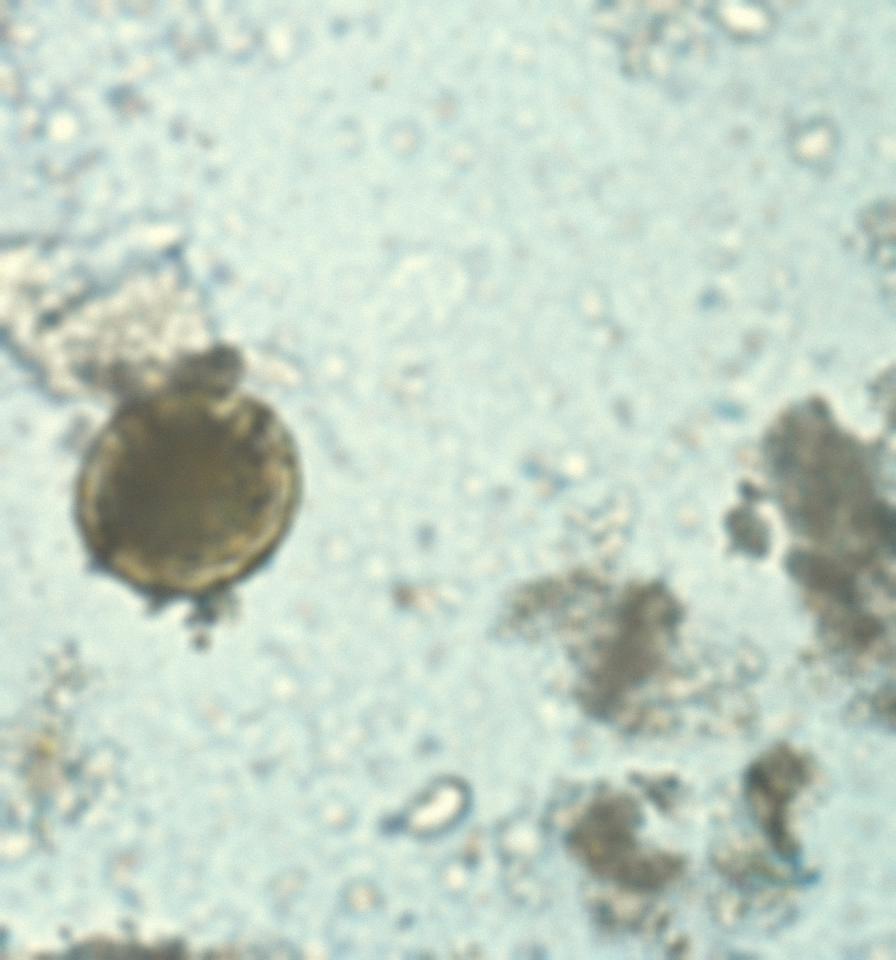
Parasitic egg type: Ascaris lumbricoides